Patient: sex M, age 61
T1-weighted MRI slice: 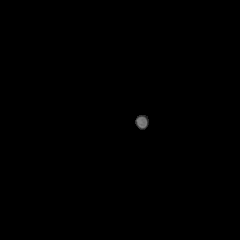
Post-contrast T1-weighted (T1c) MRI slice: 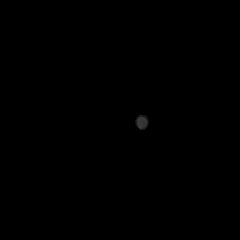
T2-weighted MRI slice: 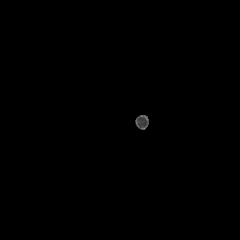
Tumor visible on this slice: no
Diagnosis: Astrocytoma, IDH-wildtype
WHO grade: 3